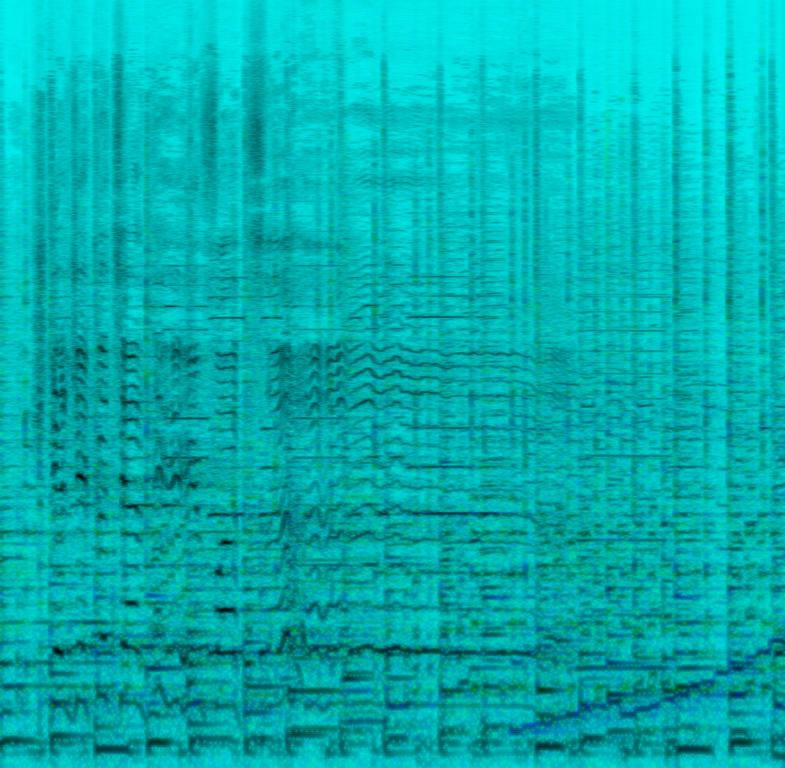
This low quality recording features a male voice singing the main melody in a foreign language. This is accompanied by percussion playing a simple beat with a Latin feel. The bass is played on a double bass. The double bass plays a groovy bassline. Flute fills are played in the background. An accordion plays melodies in harmony with the voice. This song has romantic overtones. This song can be played at the end credits of a mafia romance movie.